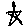
Label: star